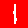
Digit: 1